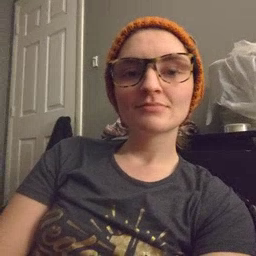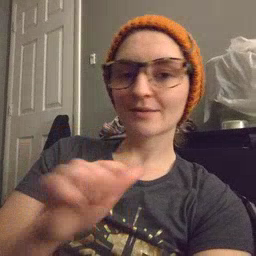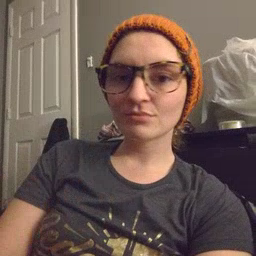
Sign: any